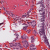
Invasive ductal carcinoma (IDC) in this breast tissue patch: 0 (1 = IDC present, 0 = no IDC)